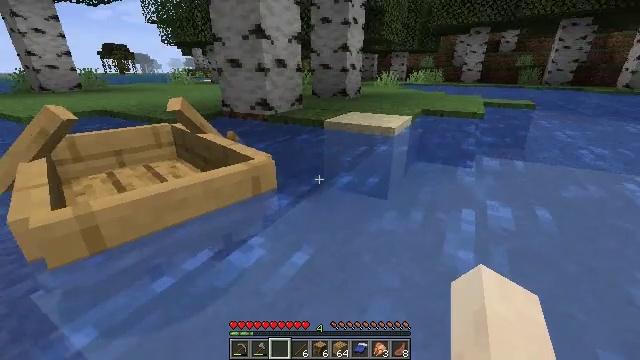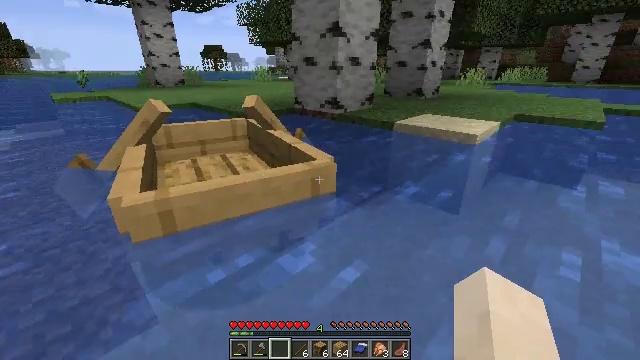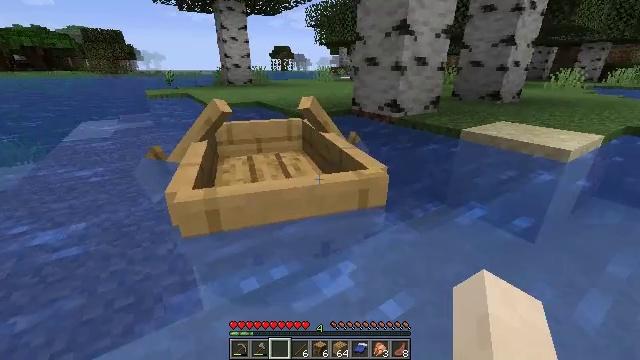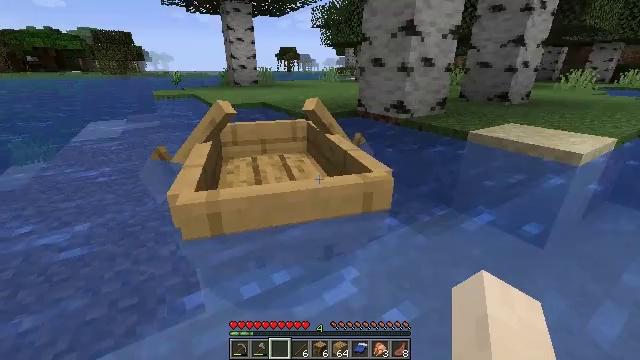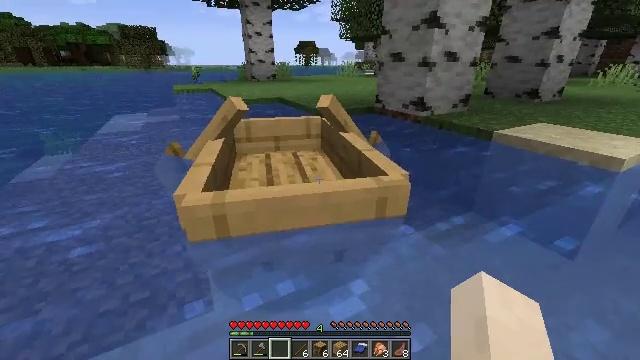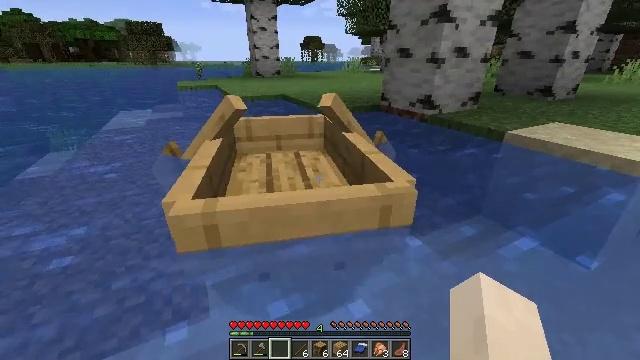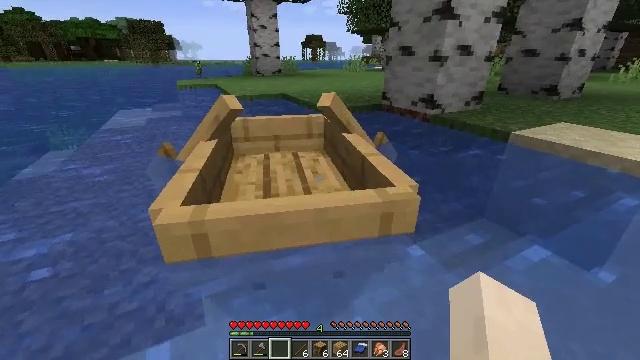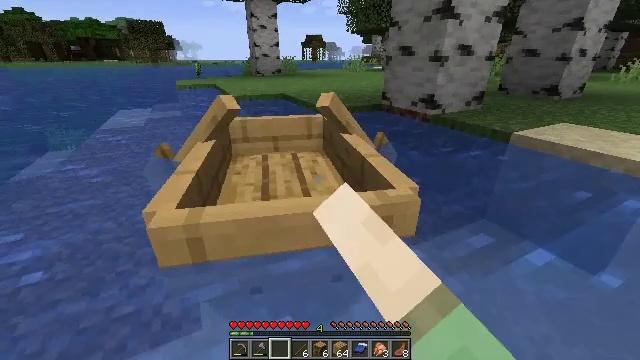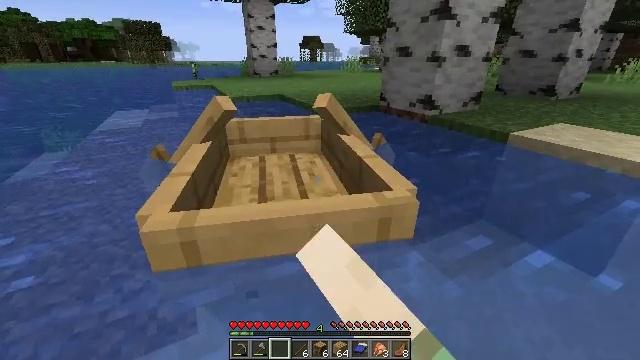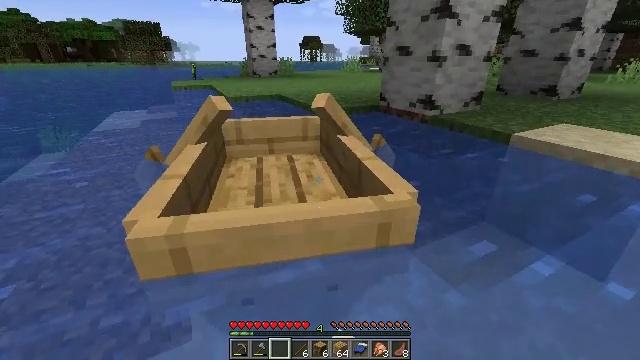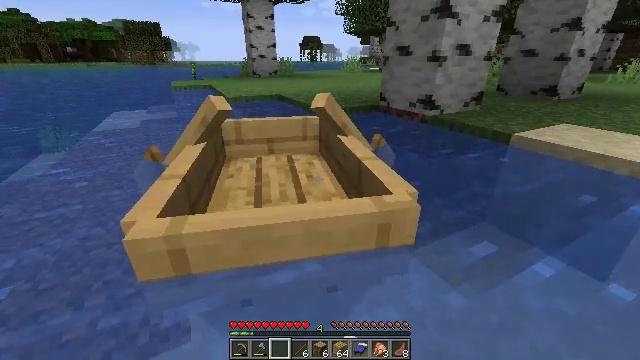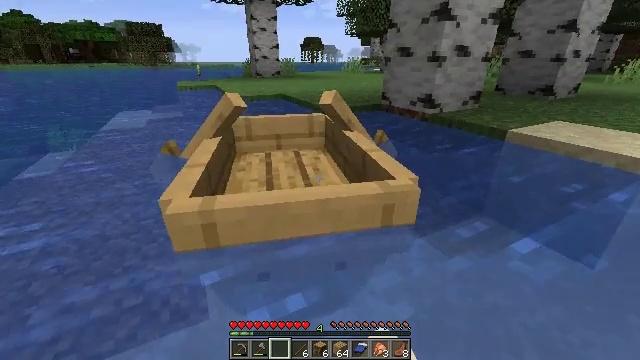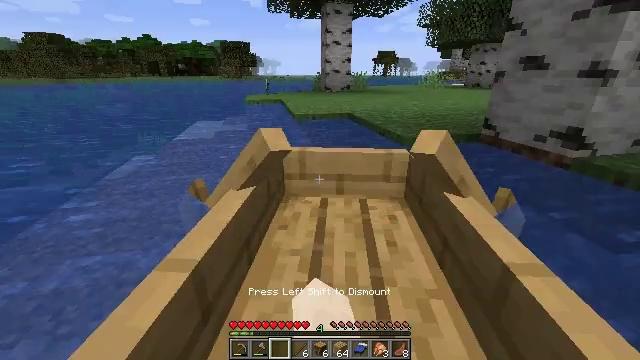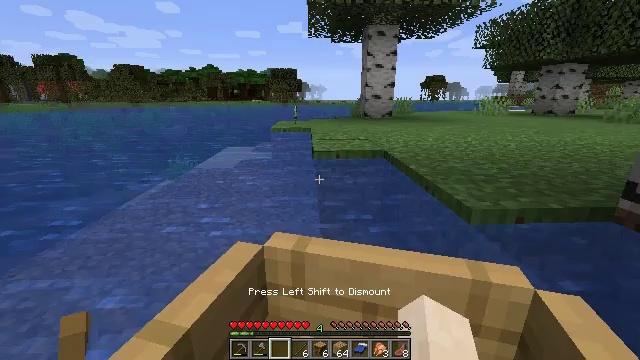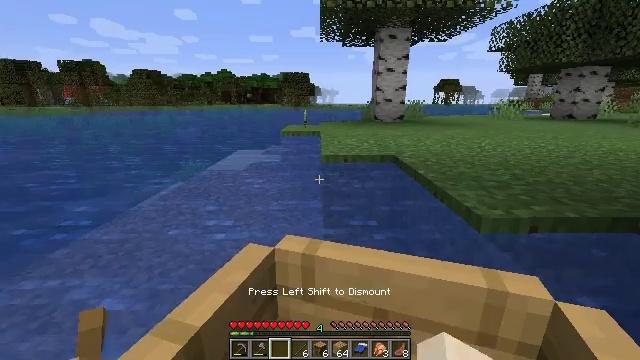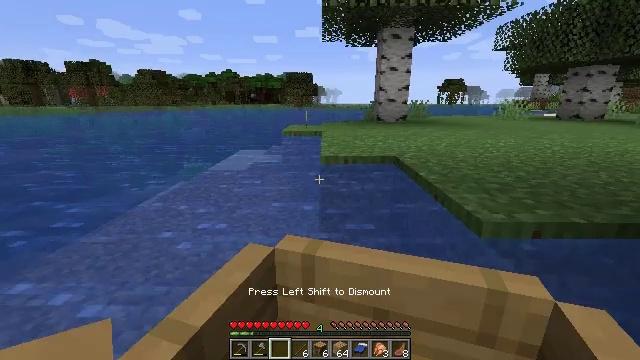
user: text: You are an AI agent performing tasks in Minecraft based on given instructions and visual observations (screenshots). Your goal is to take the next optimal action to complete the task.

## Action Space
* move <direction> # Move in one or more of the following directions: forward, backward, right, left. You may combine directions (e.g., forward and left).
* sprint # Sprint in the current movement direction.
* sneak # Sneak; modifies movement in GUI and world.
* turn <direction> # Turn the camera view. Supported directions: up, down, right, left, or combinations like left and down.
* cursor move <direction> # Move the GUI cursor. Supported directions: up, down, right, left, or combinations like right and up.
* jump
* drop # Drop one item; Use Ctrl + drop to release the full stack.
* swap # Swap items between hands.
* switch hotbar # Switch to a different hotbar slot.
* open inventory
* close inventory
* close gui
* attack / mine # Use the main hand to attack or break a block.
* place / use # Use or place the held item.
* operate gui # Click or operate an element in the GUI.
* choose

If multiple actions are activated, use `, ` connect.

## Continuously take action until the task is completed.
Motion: motion action
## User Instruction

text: Drop a lily pad.
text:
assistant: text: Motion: move forward, turn left
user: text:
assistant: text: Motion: move forward, turn left
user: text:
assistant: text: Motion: move forward, turn left
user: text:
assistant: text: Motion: move forward, turn left and down
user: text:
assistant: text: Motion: turn left
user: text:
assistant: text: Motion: use / place
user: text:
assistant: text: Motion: use / place
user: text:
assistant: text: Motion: no_op
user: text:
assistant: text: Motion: no_op
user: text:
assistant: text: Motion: no_op
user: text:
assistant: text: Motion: no_op
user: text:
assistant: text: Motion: move left, turn left and up
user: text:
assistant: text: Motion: move left, turn left and up
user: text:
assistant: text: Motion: move forward and move left, turn left
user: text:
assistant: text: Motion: move forward and move left
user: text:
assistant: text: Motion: move forward and move left
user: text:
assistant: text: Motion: move forward and move left
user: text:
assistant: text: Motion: move forward and move left
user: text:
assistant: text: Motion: move forward and move left
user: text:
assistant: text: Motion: move forward and move left
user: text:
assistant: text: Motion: move forward and move left
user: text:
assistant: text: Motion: move forward and move left
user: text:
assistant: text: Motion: move forward and move left
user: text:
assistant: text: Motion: move forward and move left
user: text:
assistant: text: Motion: move forward and move left, turn right
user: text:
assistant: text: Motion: move forward and move left, turn right
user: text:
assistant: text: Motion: move forward, turn right
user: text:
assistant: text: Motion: move forward, turn right
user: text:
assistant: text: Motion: move forward, turn right
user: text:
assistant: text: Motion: move forward and move right, turn right